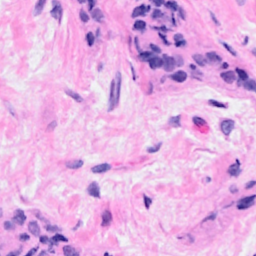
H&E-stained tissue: Breast